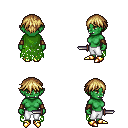
a pixel art fantasy rpg character, female body template, orc, green skin, green tattered cape, white pants, blonde short bangs hairstyle, cloth bracers, gold boots, dagger, four views (front, back, left, right), 2x2 character sprite sheet, small pixel art, hard edges, no anti-aliasing